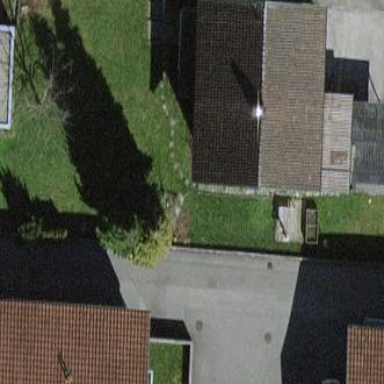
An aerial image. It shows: Detached building.